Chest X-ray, PA view. Patient: 32 years old, sex M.
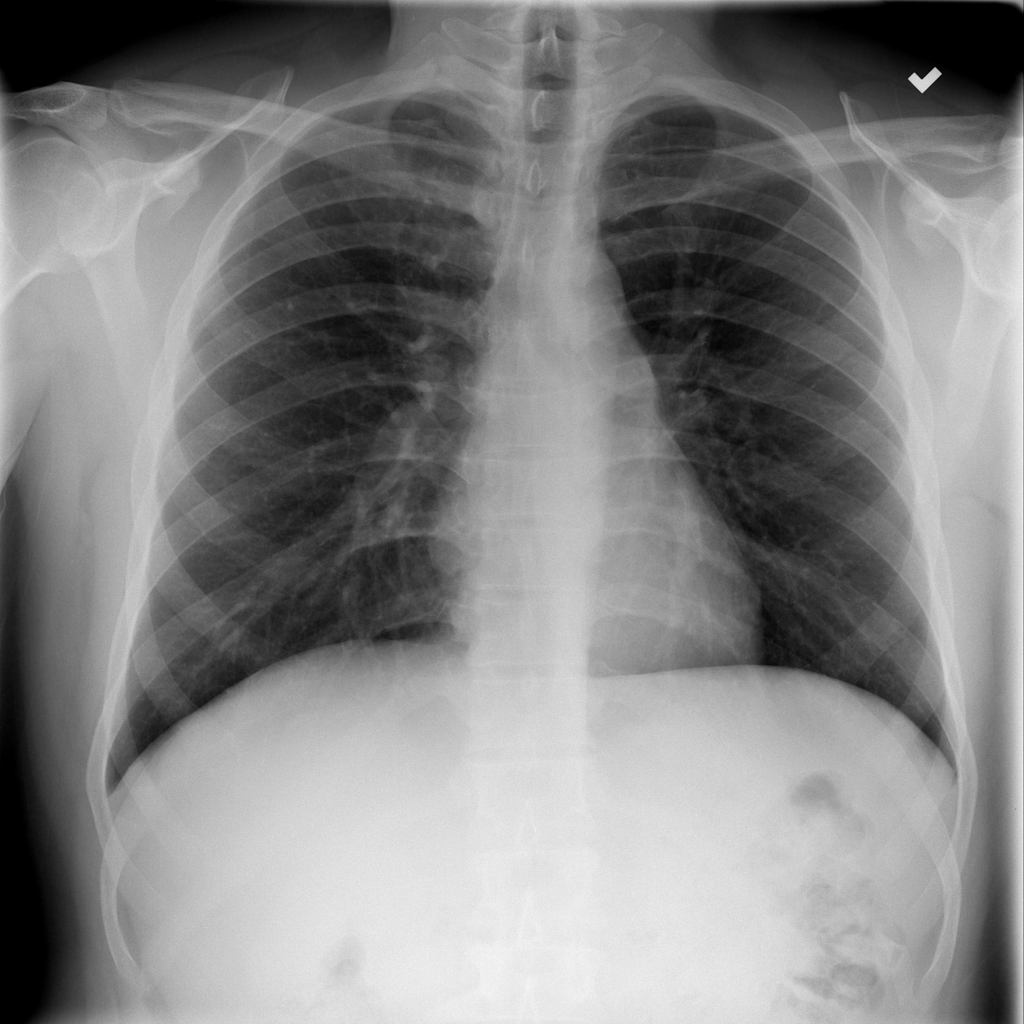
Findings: No Finding